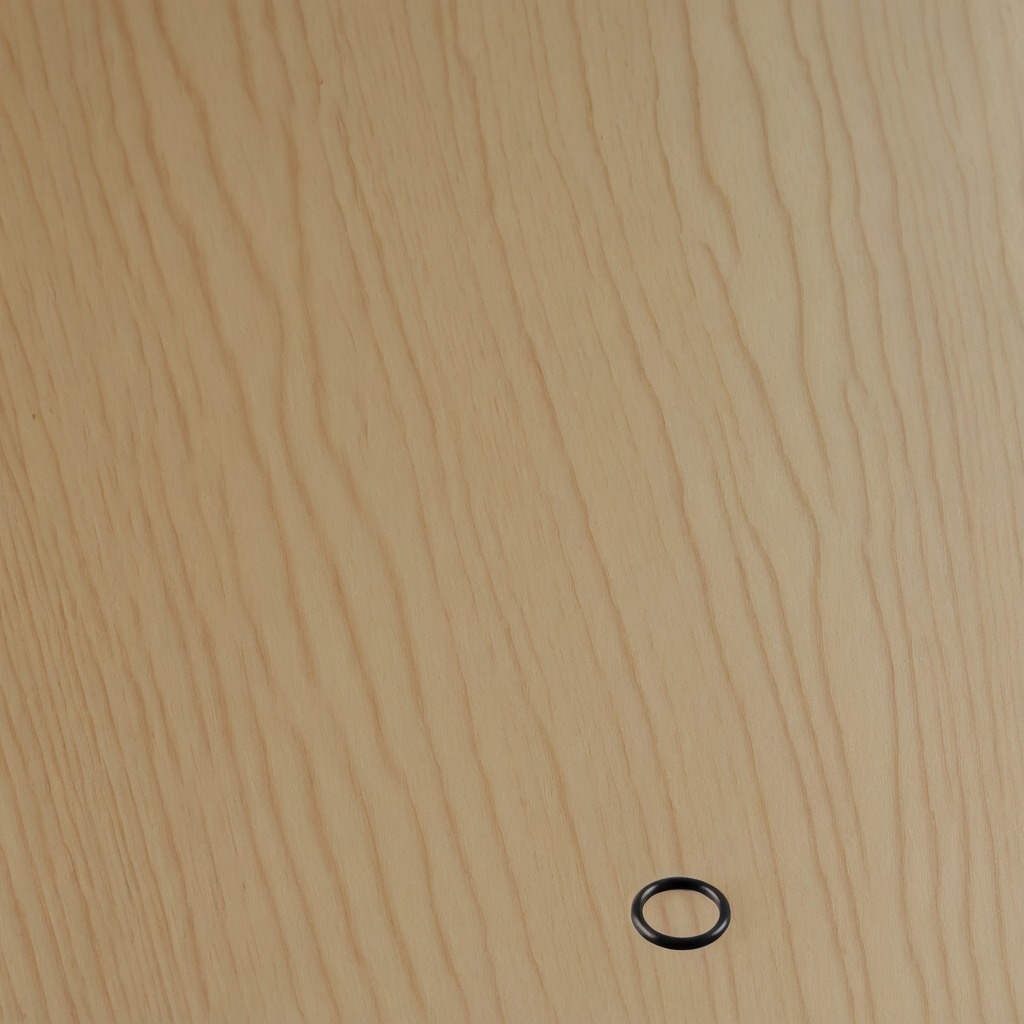
A rubber O-ring is lying on a plywood surface in a paint workshop lit by afternoon window light.